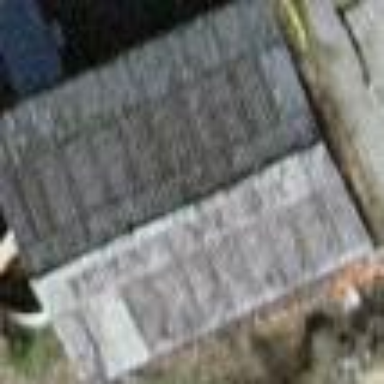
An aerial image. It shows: Shed building.